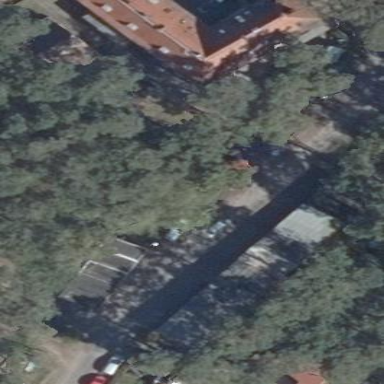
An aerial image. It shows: Group of garages.